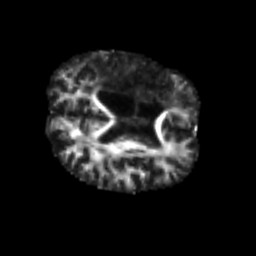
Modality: FA
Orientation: axial
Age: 57
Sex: male
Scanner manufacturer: siemens
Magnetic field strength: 3 T
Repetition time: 4.987 s
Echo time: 0.0792 s